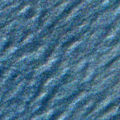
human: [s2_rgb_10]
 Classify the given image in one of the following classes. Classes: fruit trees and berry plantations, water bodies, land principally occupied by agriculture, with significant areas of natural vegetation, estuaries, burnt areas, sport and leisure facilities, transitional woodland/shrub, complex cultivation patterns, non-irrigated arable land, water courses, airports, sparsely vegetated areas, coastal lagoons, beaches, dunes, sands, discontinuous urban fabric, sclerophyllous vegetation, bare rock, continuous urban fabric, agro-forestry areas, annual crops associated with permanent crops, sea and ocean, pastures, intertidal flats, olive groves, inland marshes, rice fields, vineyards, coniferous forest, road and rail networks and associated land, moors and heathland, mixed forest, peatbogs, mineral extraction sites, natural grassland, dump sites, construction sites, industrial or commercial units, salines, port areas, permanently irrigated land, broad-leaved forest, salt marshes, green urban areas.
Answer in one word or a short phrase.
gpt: sea and ocean